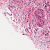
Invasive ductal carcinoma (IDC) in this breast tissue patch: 1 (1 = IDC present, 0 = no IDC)